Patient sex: M
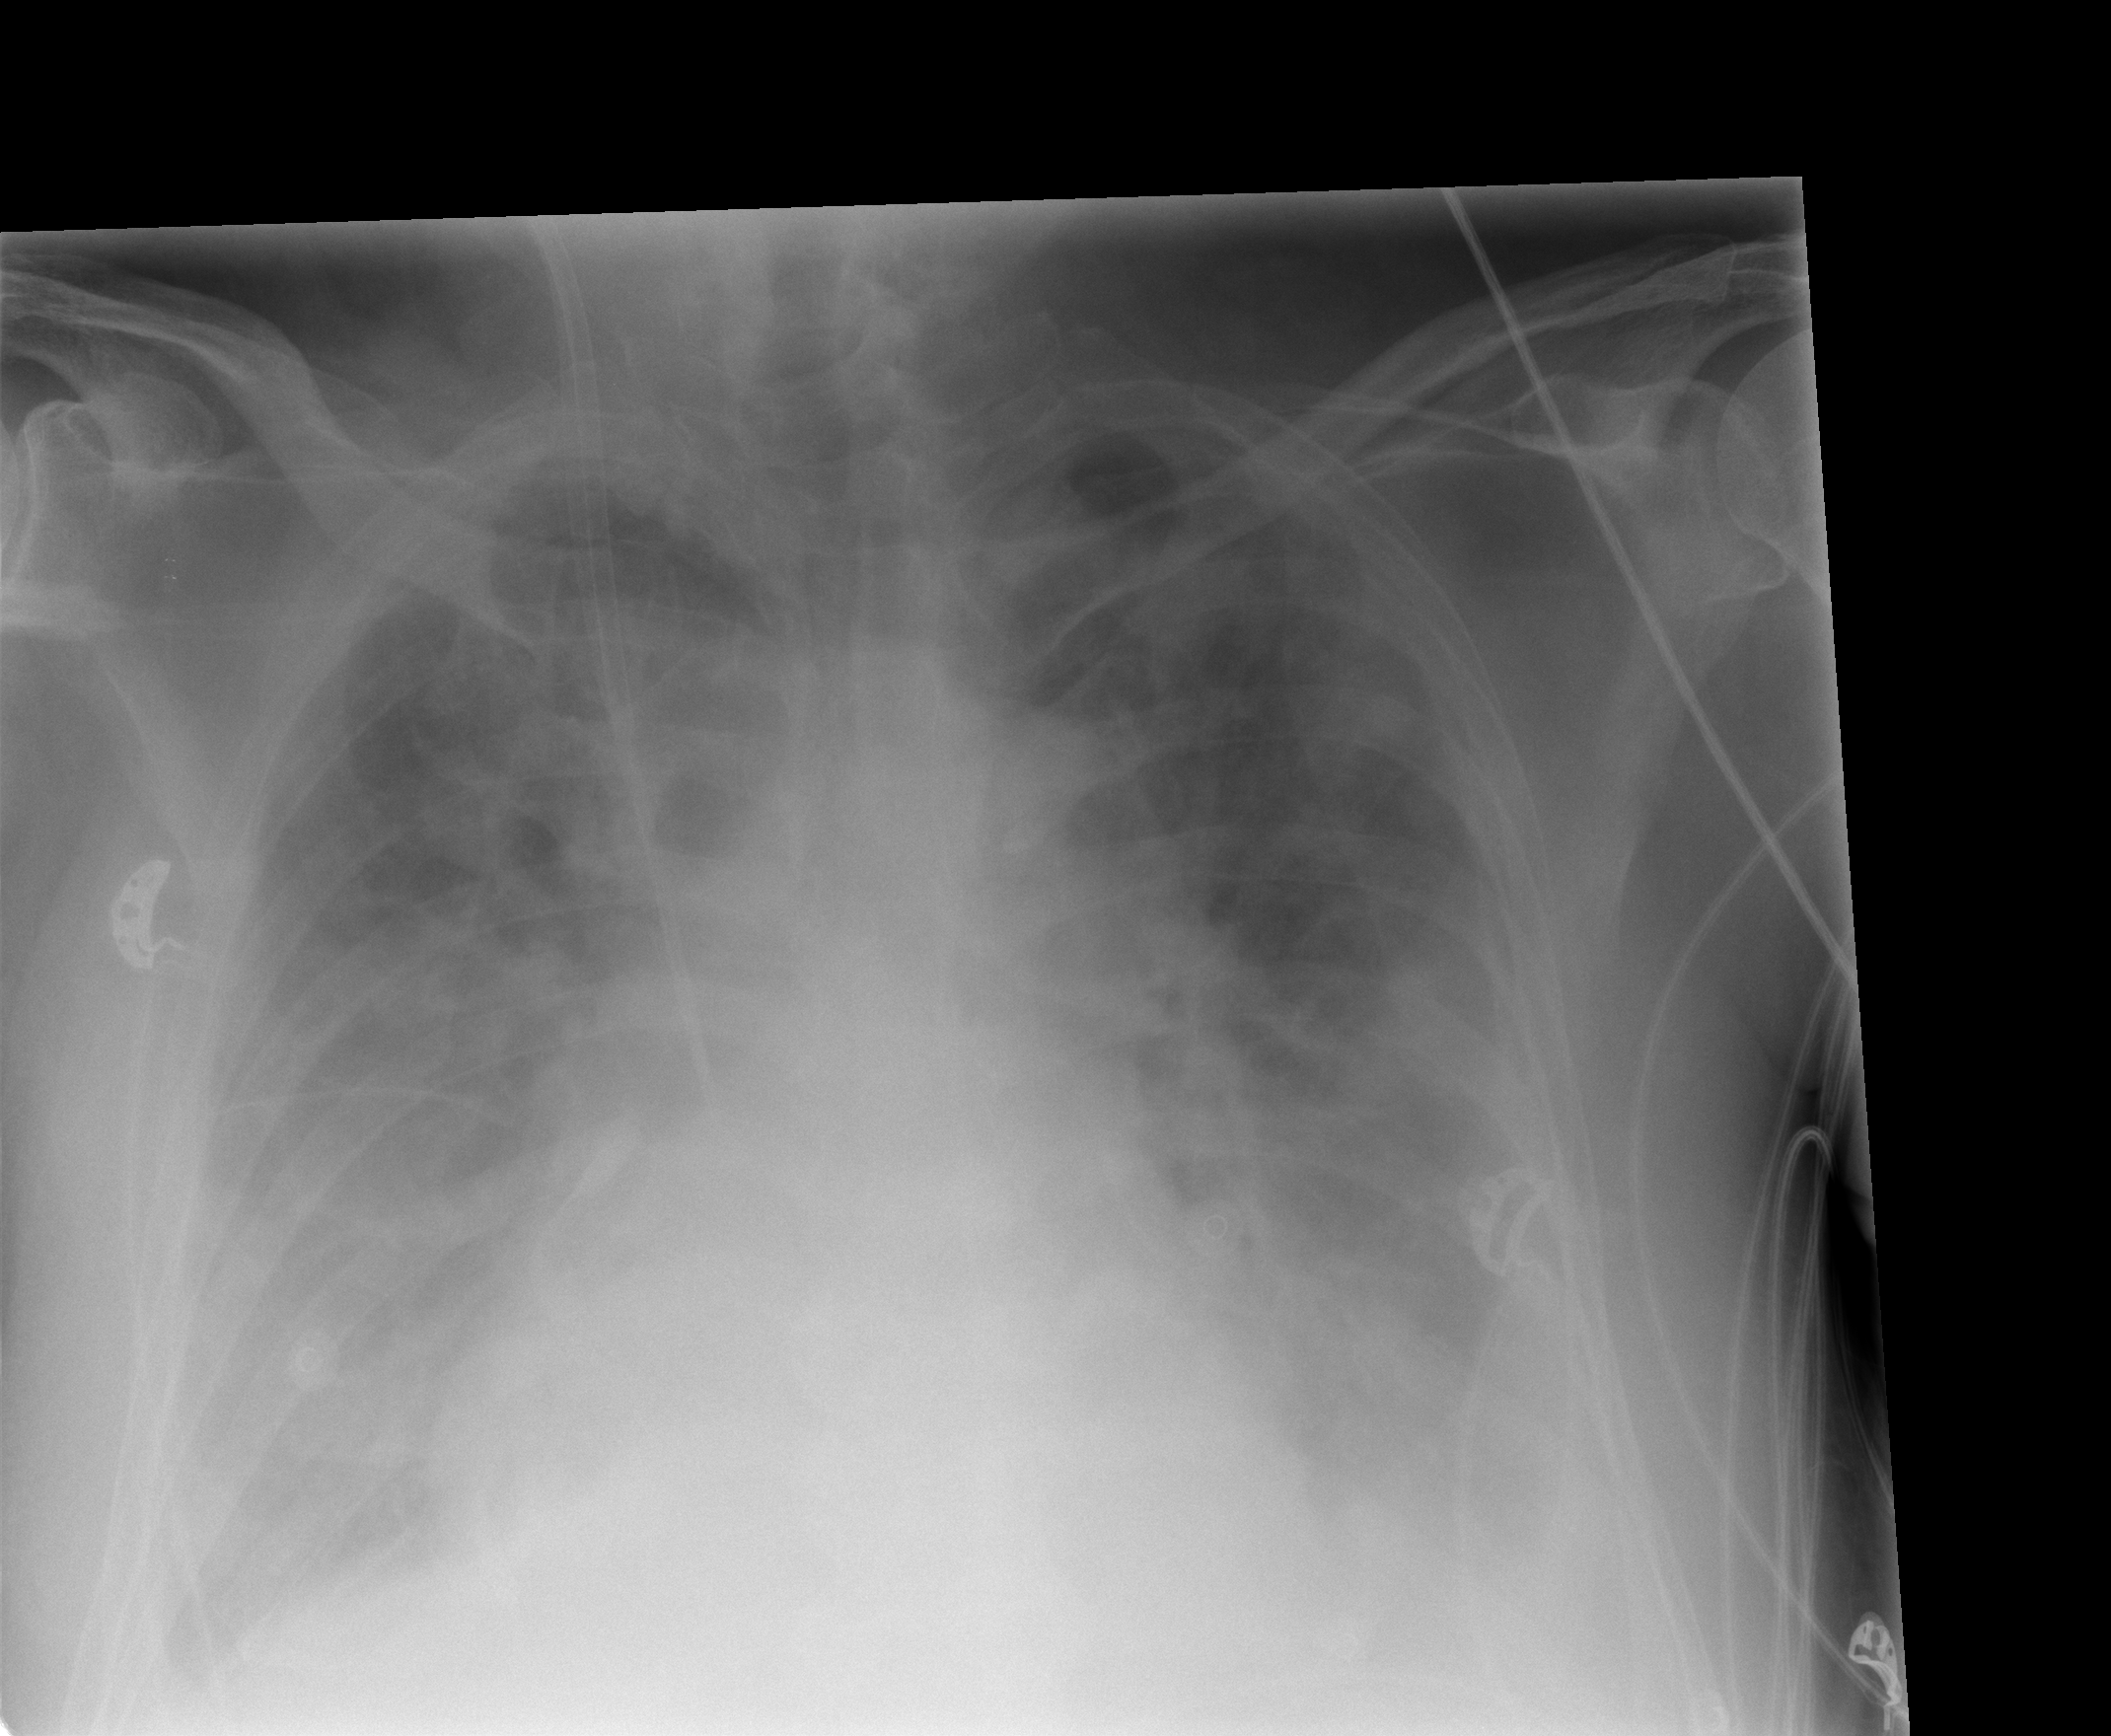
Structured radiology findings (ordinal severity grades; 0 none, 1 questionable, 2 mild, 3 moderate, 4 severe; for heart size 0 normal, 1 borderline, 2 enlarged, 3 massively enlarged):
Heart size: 2
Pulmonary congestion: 0
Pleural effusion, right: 3
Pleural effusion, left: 3
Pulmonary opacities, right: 0
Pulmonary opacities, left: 0
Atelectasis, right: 3
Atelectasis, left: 3